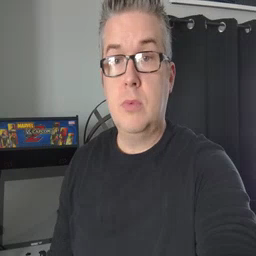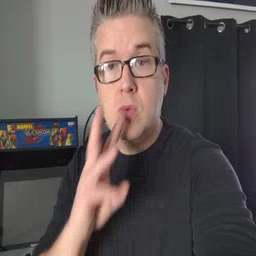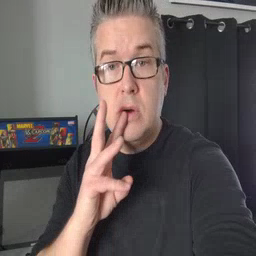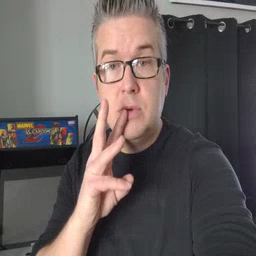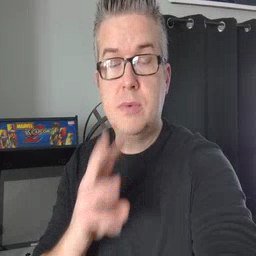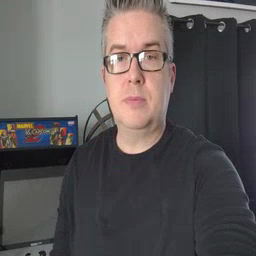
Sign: water